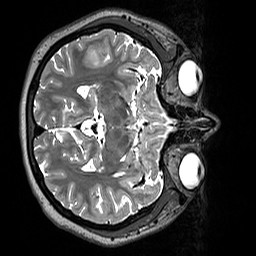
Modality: T2w
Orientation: axial
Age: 21
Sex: female
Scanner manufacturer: siemens
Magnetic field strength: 3 T
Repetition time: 3.2 s
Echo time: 0.412 s